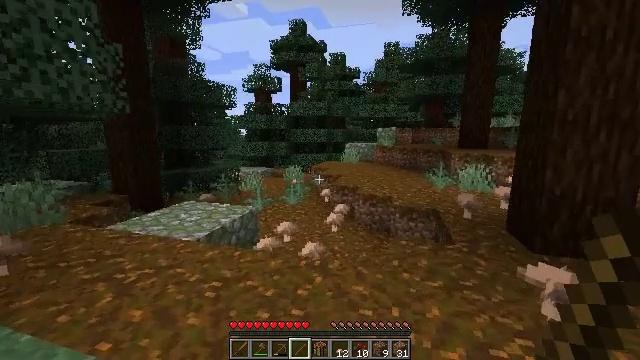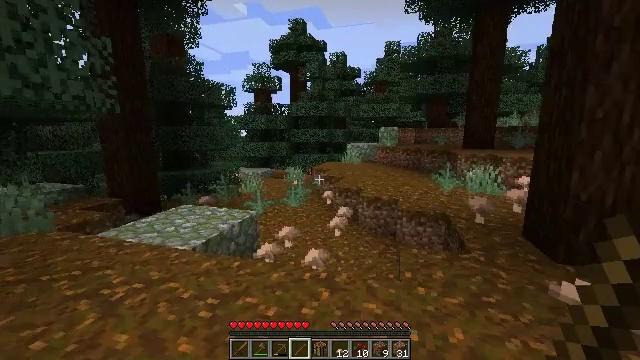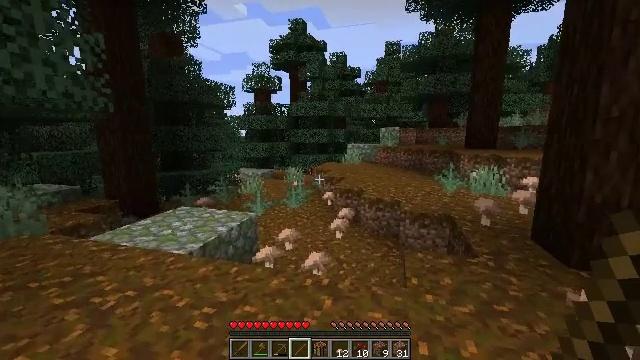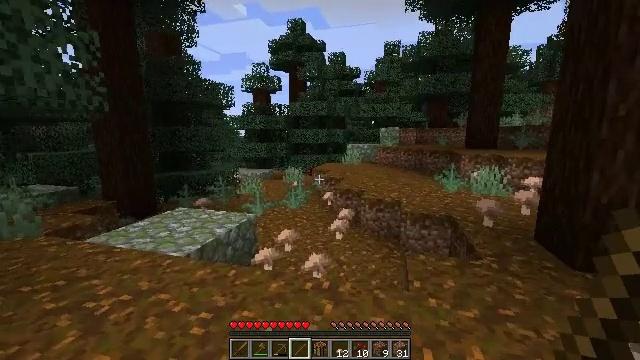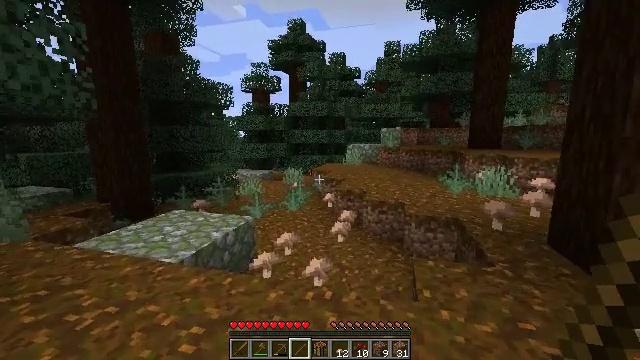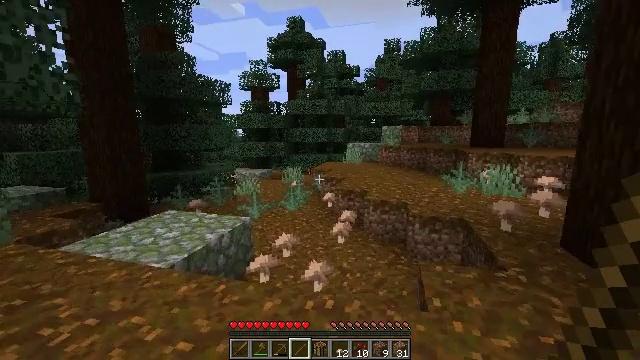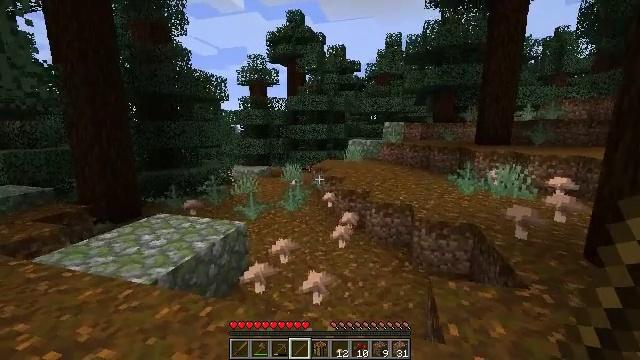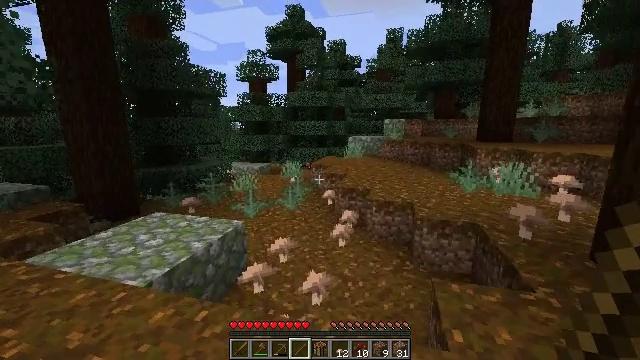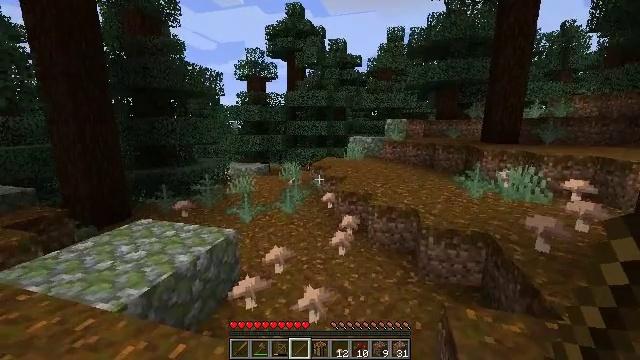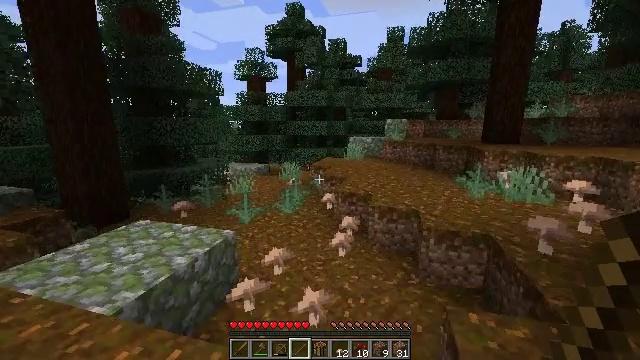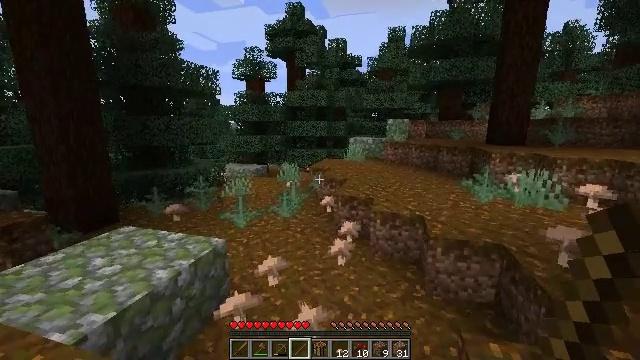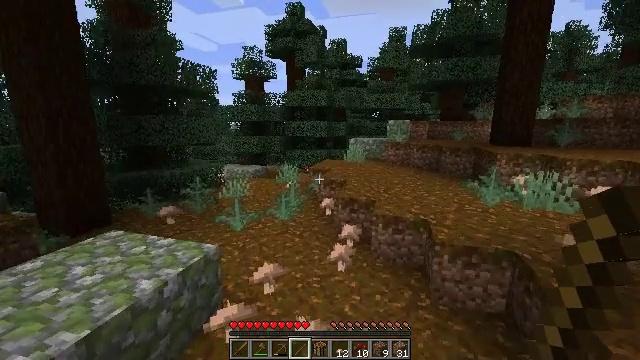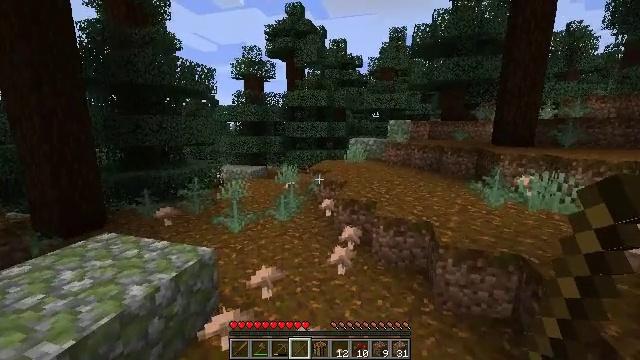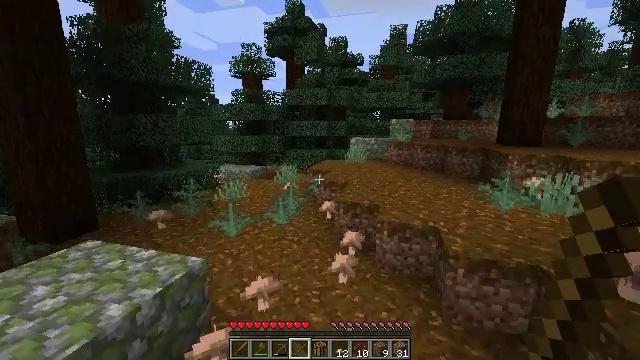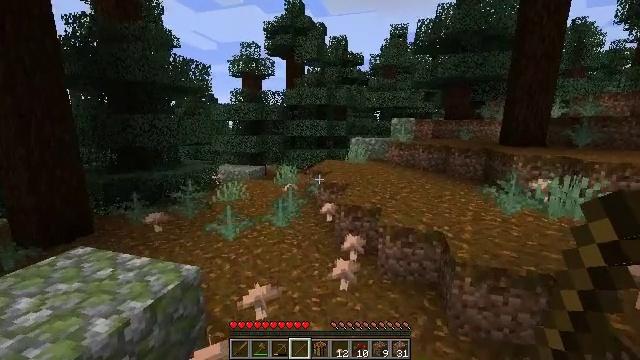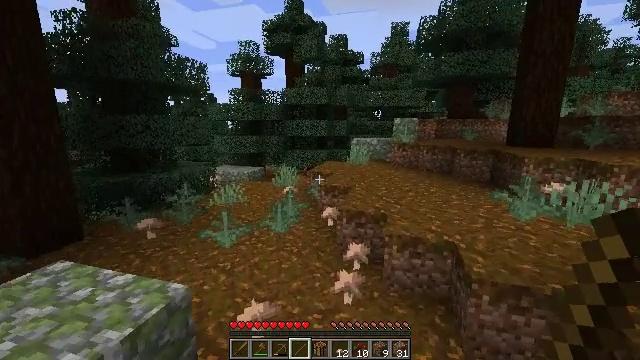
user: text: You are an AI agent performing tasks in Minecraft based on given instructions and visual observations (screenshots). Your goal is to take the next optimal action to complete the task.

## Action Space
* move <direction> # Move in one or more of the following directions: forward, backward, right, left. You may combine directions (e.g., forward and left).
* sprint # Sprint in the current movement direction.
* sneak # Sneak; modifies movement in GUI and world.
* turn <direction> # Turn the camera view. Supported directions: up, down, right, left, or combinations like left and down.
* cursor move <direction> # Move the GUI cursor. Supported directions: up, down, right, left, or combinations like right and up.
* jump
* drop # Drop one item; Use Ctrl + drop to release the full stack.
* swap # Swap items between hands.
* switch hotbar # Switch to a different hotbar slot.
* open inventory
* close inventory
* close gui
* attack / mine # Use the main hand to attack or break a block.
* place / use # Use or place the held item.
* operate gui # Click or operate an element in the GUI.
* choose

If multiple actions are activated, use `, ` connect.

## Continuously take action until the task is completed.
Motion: motion action
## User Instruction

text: Find and harvest the red mushroom from its spot.
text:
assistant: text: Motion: move forward
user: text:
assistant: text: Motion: move forward
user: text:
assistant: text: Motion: move forward
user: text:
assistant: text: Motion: move forward
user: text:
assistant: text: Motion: move forward
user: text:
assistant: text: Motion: move forward
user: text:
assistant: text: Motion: move forward
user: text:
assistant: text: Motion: move forward
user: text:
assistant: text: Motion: move forward
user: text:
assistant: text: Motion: move forward
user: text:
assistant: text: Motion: move forward
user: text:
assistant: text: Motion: move forward
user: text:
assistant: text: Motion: move forward
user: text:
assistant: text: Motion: move forward
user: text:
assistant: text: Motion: move forward
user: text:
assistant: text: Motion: move forward
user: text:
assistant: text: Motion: move forward
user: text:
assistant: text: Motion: move forward
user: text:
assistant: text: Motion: move forward
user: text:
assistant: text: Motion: move forward
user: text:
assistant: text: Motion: move forward
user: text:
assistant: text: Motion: move forward and move left
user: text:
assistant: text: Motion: move forward and move left
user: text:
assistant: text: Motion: move forward and move left
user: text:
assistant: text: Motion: move forward and move left
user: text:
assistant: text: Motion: move forward and move left
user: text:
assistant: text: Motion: move forward and move left
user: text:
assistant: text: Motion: move forward and move left
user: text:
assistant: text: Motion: move forward
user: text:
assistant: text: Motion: move forward, turn down